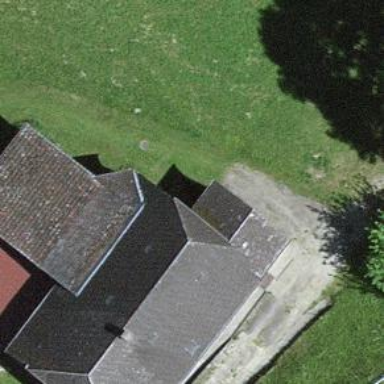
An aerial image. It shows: Farm building.